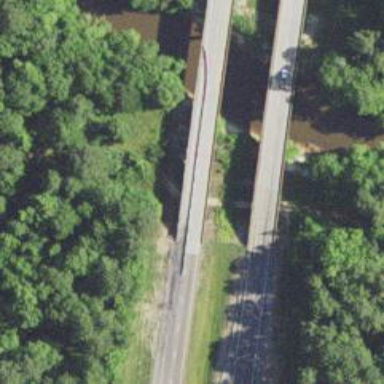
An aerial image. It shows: Viaduct bridge over motorway.